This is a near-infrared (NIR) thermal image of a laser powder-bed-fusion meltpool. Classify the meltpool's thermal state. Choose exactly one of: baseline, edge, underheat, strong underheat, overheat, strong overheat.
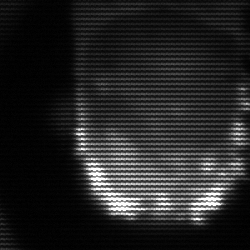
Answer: baseline